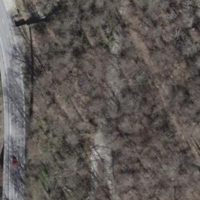
EUNIS habitat code: 41
Species observed at this site:
Certhia brachydactyla
Poecile palustris
Impatiens balfourii
Dryobates minor
Cyanistes caeruleus
Parus major
Erithacus rubecula
Troglodytes troglodytes
Corvus corax
Turdus iliacus